Interaction volume radius: 5 \u00c5
Interaction volume height: 10 \u00c5
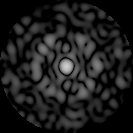
Disorder parameter: 0.8324